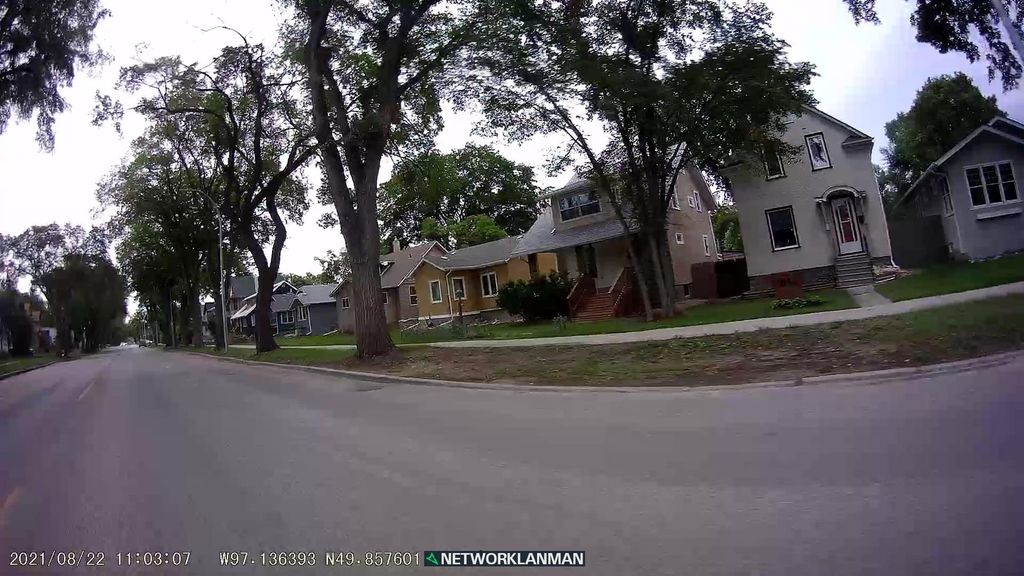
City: winnipeg